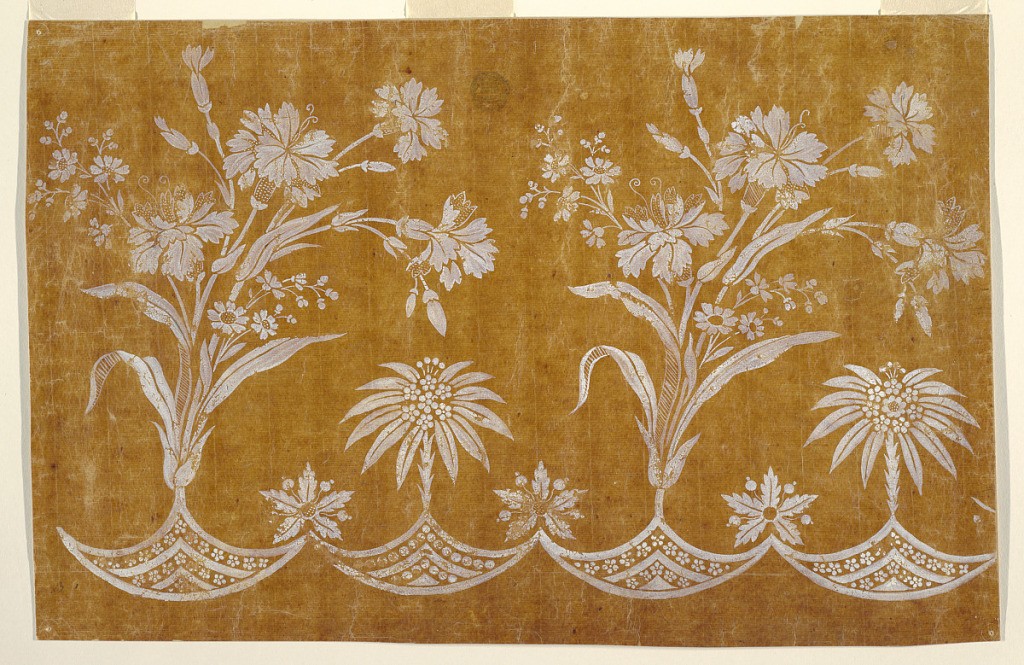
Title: Design for an Embroidered or Woven Horizontal Border of the "Fabrique de St. Ruf"
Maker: Fabrique de Saint Ruf, Lyon, France
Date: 1805–1815
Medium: Graphite, brush and white gouache on glazed tracing paper
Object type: Drawing
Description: Four panels in the scheme of a lying crescent, for the lace decoration of which three different suggestions are made, form a crest border. Upon their top points alternate a plan with a fantastical palm tree in much smaller scale. Leaf and seed rosettes are shown over the points where the panels meet. Two repeats are shown.